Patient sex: M
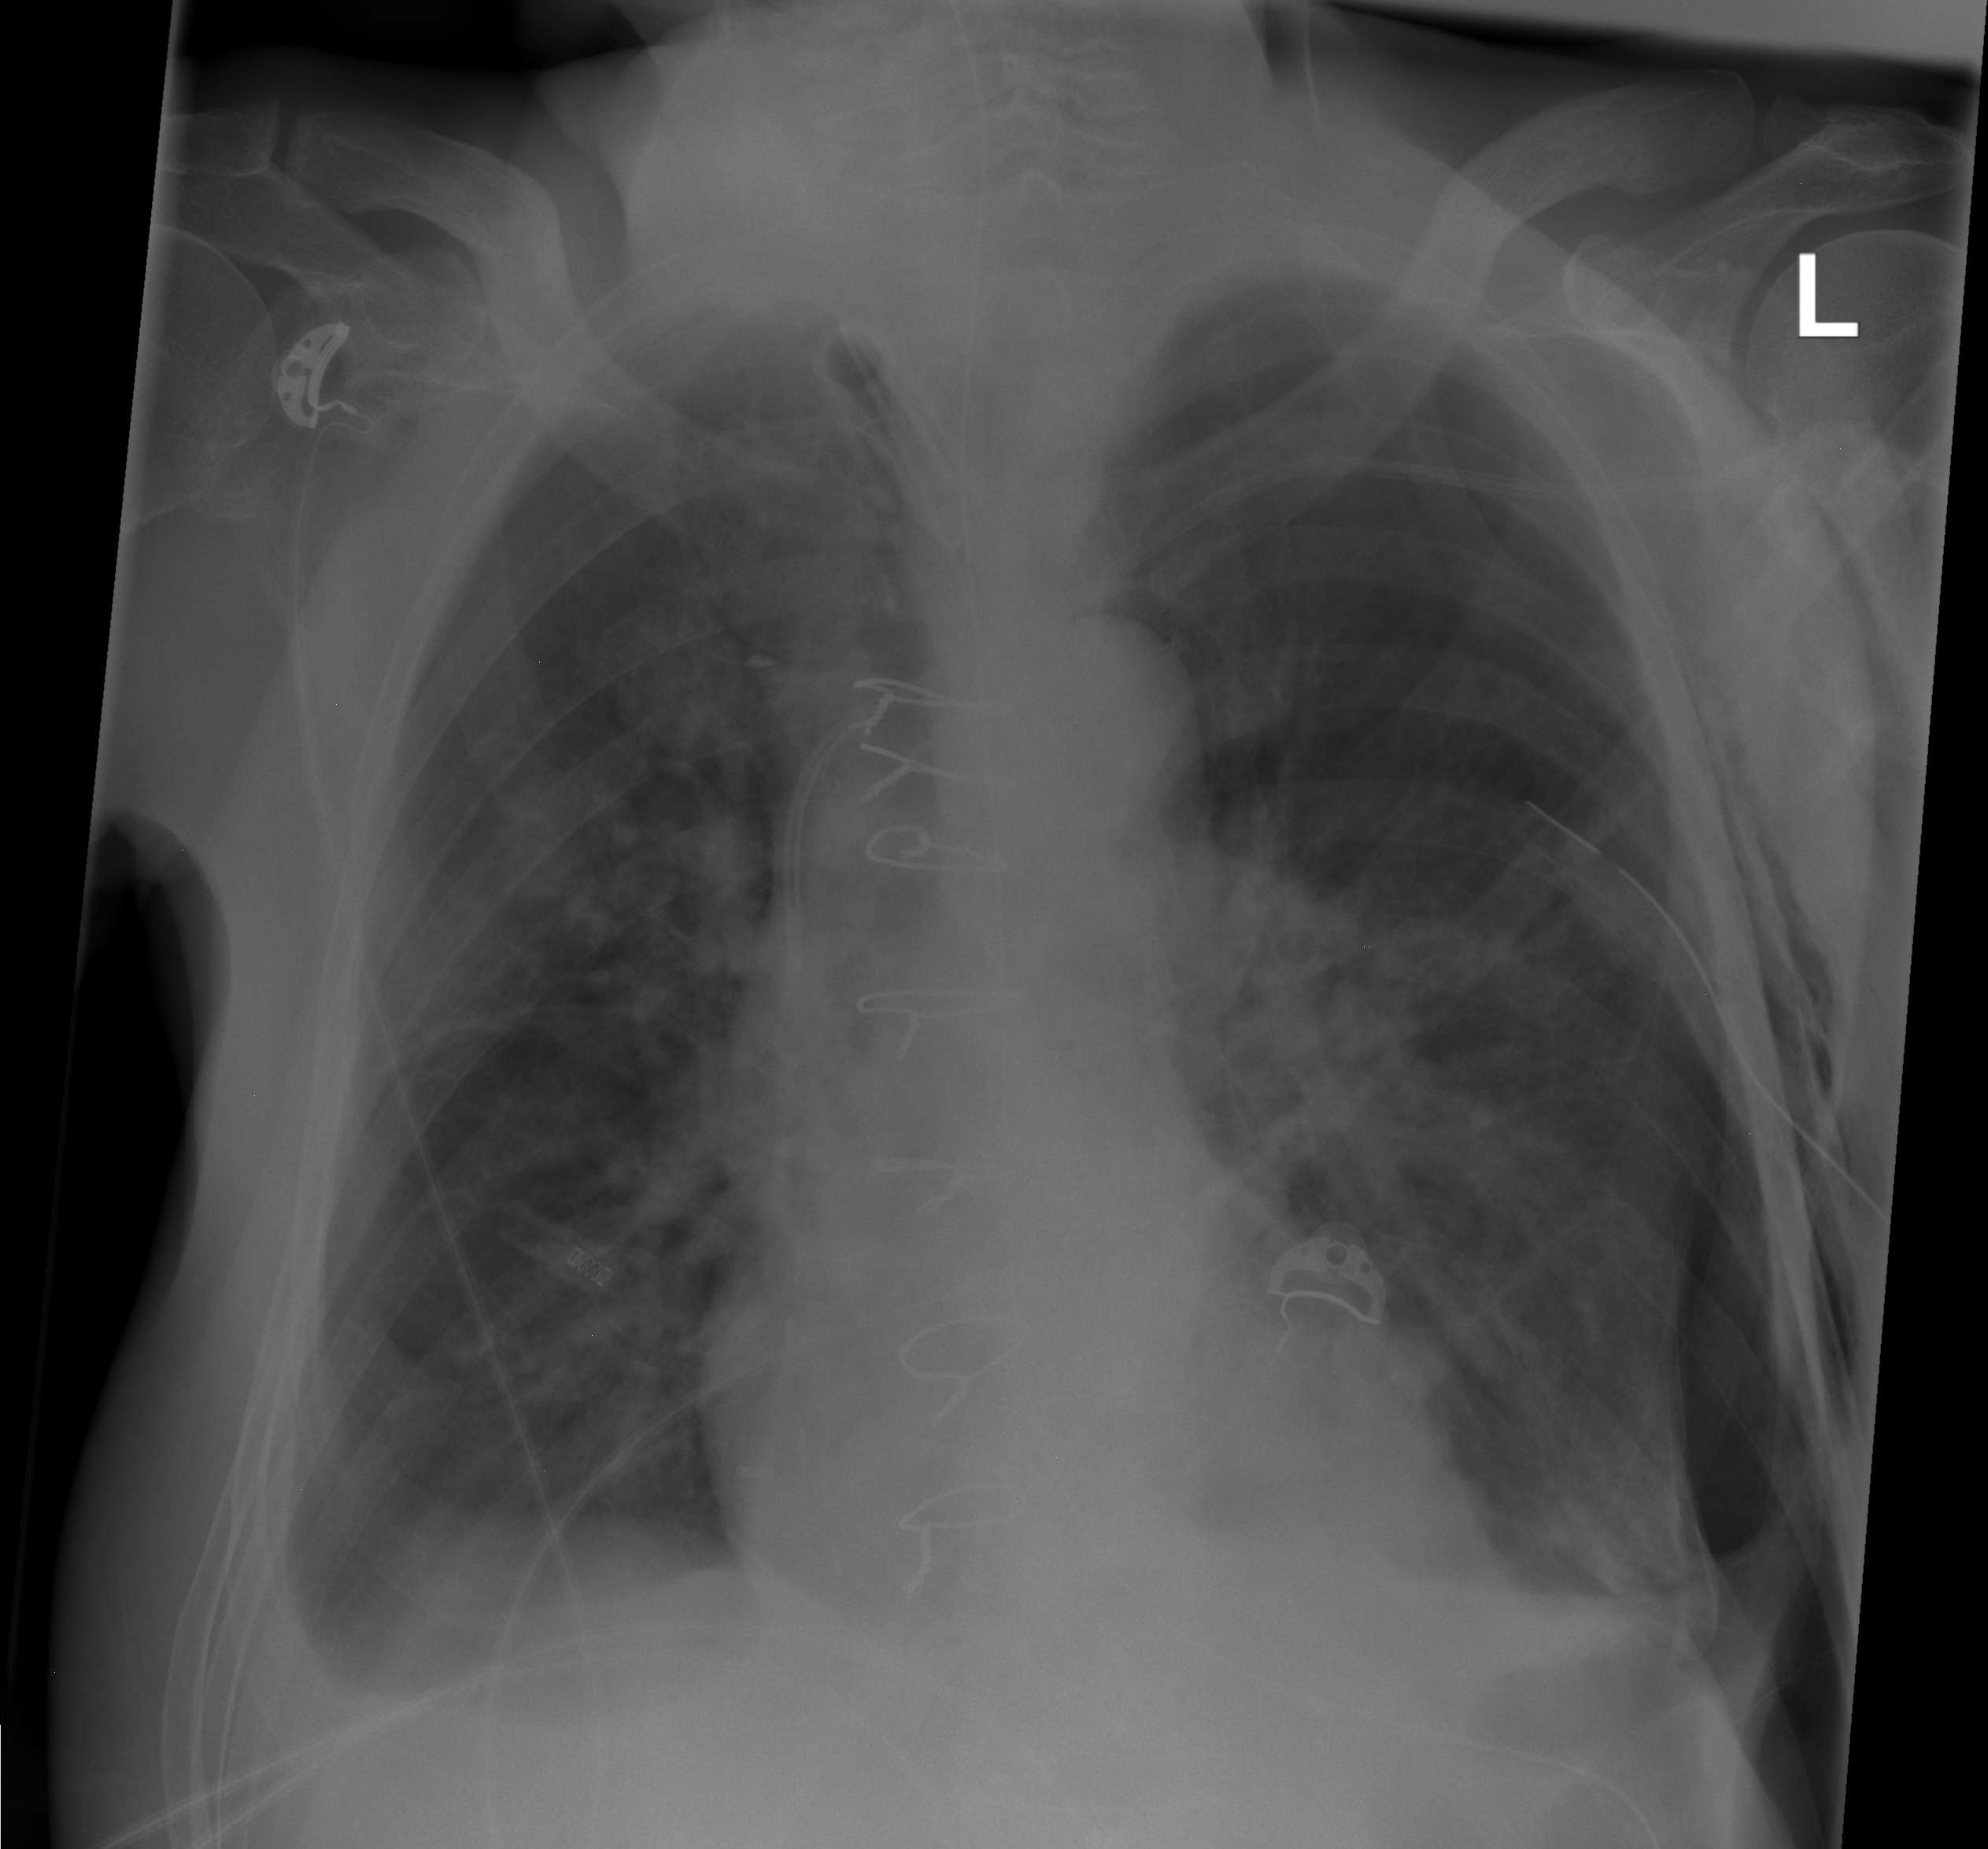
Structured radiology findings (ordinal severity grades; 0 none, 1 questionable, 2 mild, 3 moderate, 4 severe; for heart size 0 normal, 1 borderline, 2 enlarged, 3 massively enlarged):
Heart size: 0
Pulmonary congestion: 3
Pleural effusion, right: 2
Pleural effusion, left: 2
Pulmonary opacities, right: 0
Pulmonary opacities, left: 0
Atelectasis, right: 2
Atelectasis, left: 2